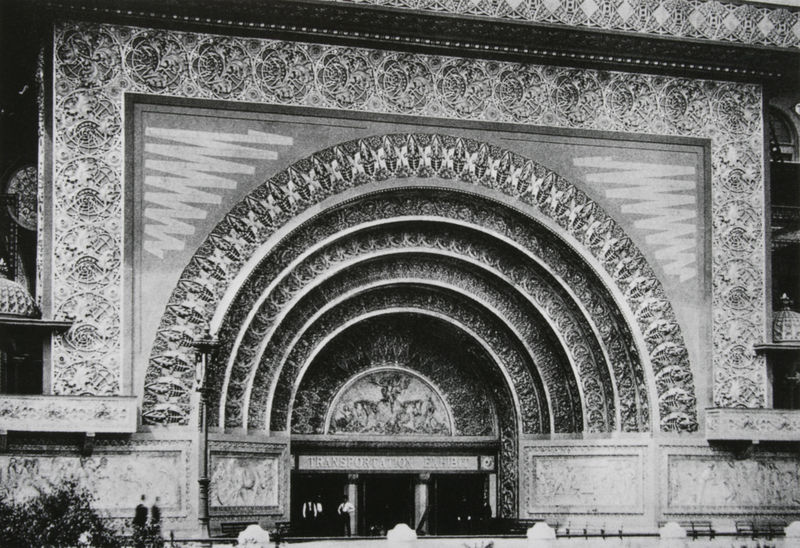
Titel: Eingang des Transportation Building
Künstler: Dankmar Adler
Standort: Chicago
Institution: World's Columbian Exposition
Schlagwörter: gemälde, weiß, menschen, stadt, blumen, grau, lampe, laterne, männer, schmuck, schwarz, strasse, säule, säulen, tür, gebäude, zaun, malerei, muster, ornament, alt, architektur, band, rahmen, stein, weit, bild, busch, büsche, kirche, sträucher, gold, pflanzen, rund, ranken, balkon, relief, schrift, bogen, fassade, türen, venedig, transport, amerika, bank, rundbogen, hotel, detail, dekor, ornamente, verzierung, geländer, stufen, tor, foto, fotografie, photographie, bögen, segment, eingang, moschee, orient, rechteck, palast, schwarzweiß, wachmänner, kreise, bahnhof, mosaik, bänke, photo, halbkreis, halbrund, fries, portal, chwarz, rosette, rundbögen, planzen, tempel, abstufung, breit, indien, pavillion, weltausstellung, graus, mausoleum, schrein, islam, verzierungen, fresco, tympanon, blendbogen, segmentbögen, entrée, porte, supraporte, gewände, wärter, synagoge, kaufhaus, pompös, islamisch, byzanz, muslim, arabe, bas relief, satdt, türsturz, inde, breite archivoltrn, mozaik, transpport, r, portier